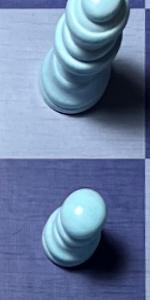
Label: Pawn_White